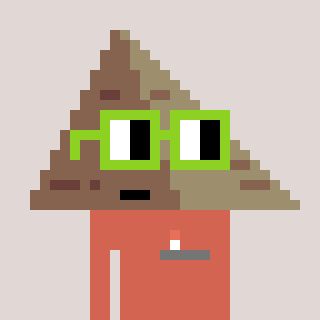
a pixel art character with square light green glasses, a pyramid-shaped head and a peachy-colored body on a warm background